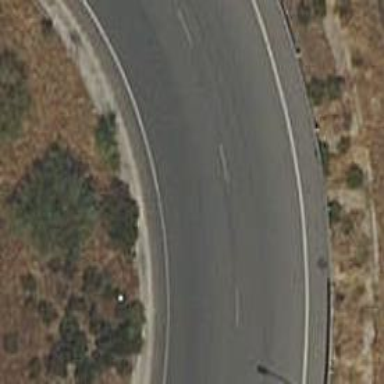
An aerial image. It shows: Roundabout on trunk highway.